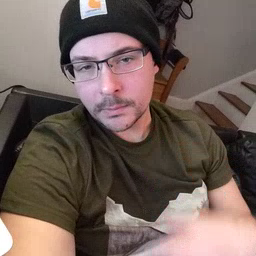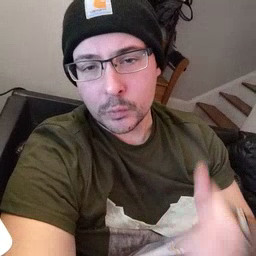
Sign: rain